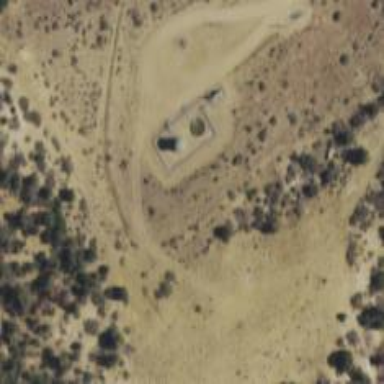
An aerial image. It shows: Storage tank with man-made structure.